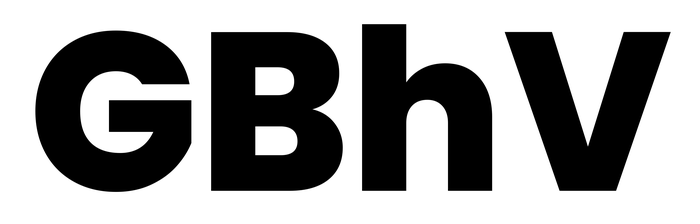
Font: Poppins-ExtraBold